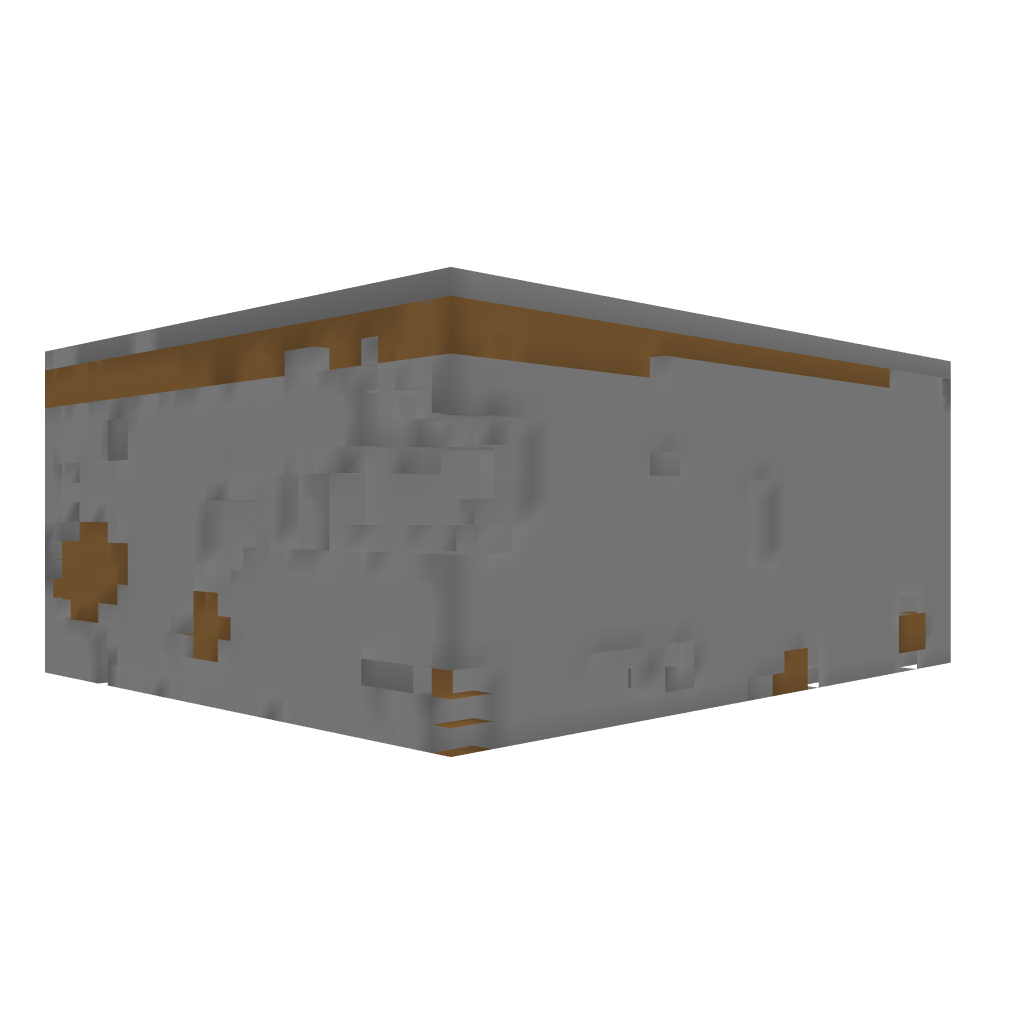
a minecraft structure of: Super Efficient Mob Grinder bad low quality